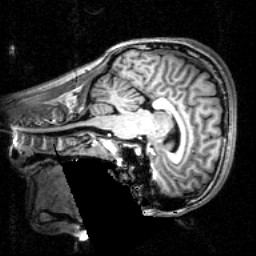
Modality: T1w
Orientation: sagittal
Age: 25
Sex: female